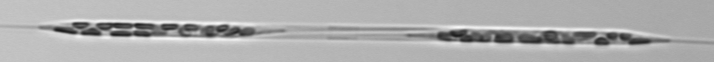
Label: Rhizosolenia